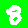
Digit: 8